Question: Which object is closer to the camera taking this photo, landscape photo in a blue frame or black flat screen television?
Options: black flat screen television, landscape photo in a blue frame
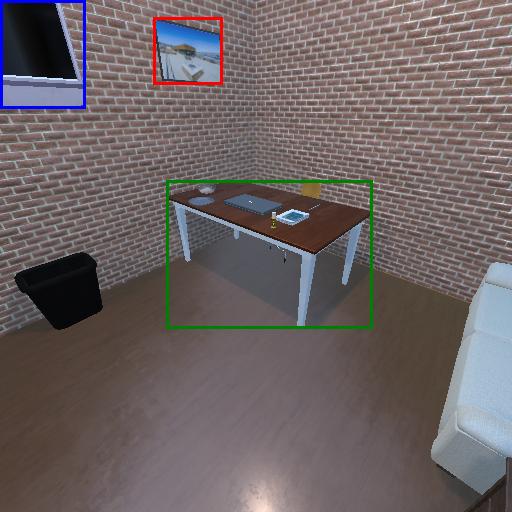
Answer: black flat screen television